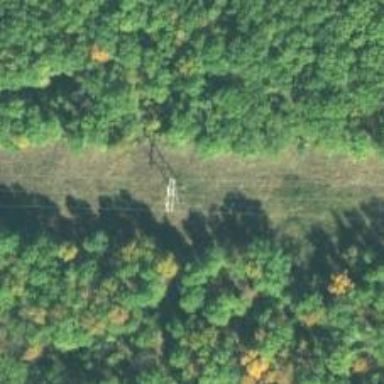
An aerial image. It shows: H-frame power tower design.